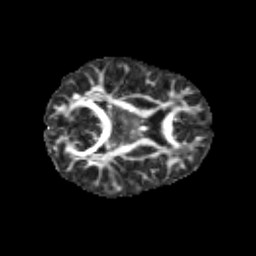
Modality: FA
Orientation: axial
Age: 12
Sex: female
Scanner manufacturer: siemens
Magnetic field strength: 3 T
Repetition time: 3.8 s
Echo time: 0.07 s